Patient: sex M, age 72
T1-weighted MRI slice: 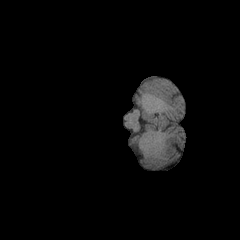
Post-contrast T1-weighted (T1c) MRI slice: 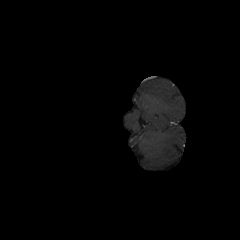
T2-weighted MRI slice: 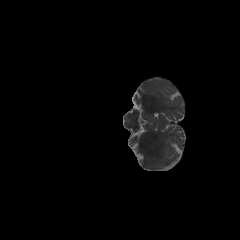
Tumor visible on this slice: no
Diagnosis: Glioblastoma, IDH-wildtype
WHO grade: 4